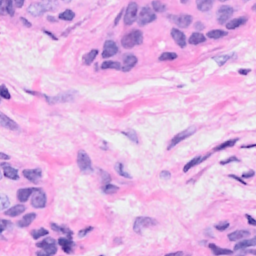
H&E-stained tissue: Breast